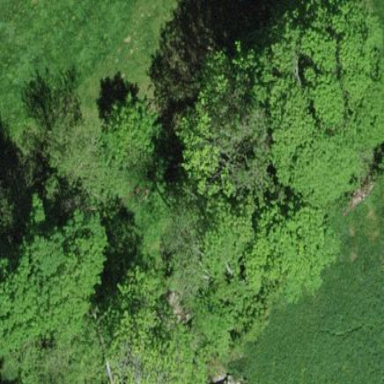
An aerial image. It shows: Forest area.